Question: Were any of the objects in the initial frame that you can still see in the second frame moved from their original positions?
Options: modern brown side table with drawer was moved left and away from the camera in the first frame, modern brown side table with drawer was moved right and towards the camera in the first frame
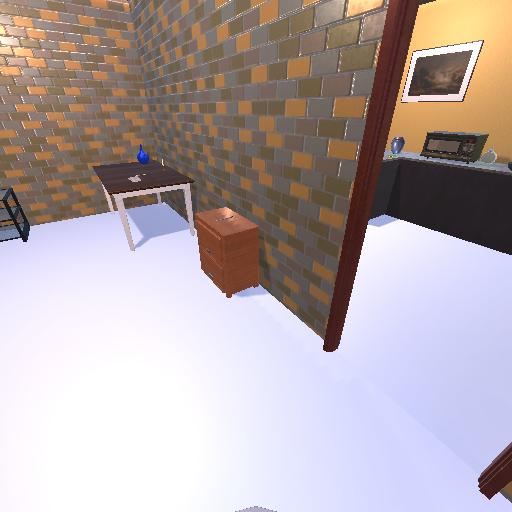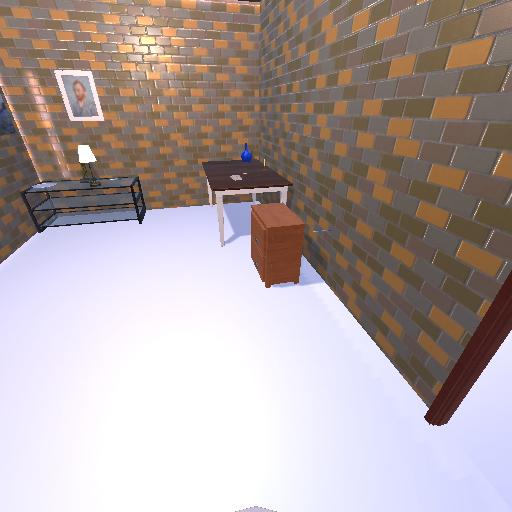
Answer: modern brown side table with drawer was moved left and away from the camera in the first frame